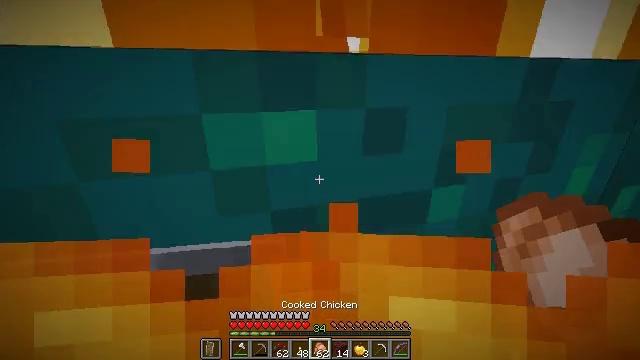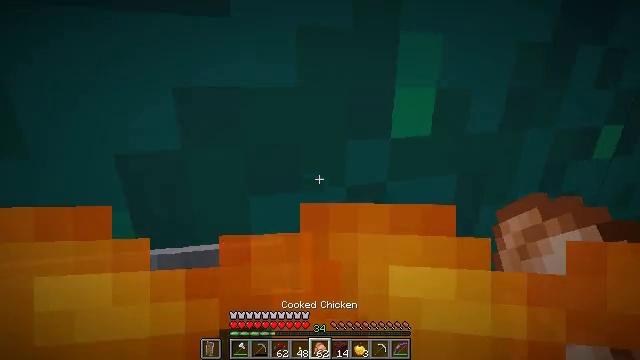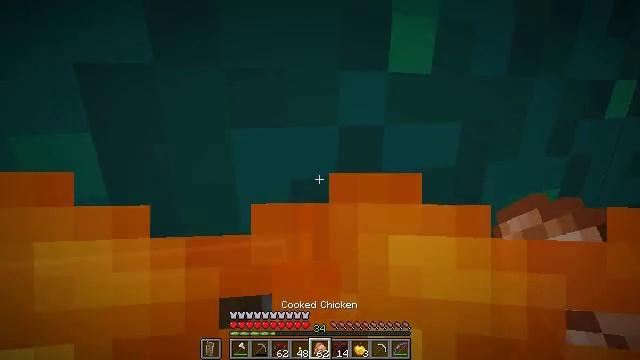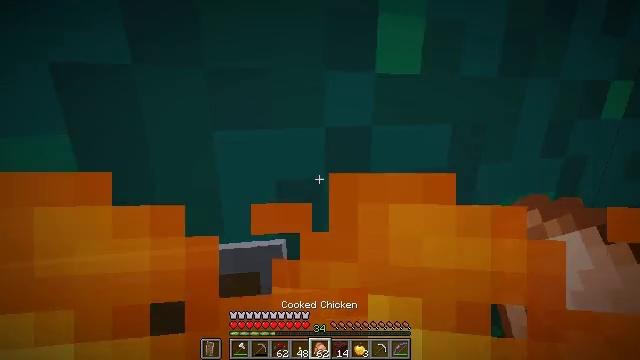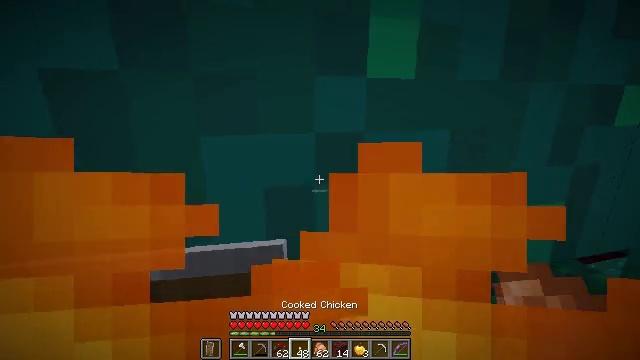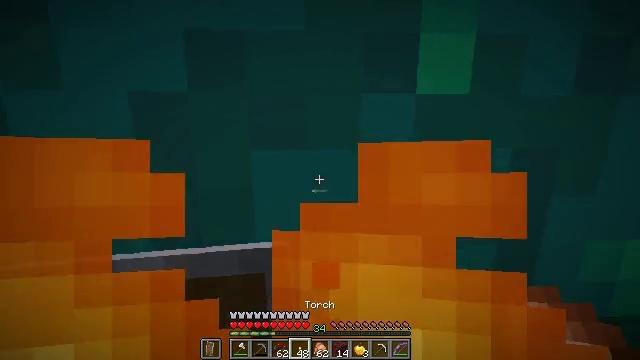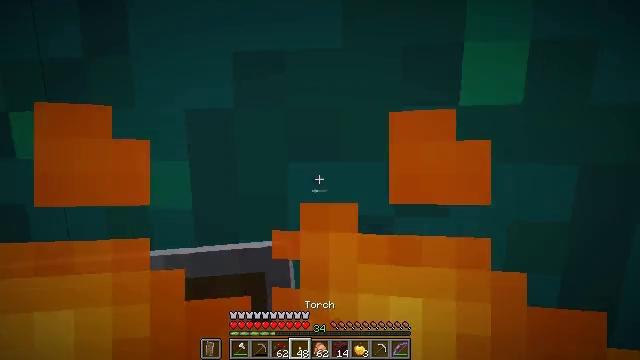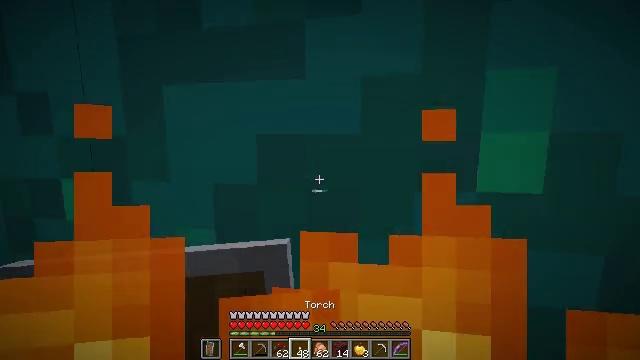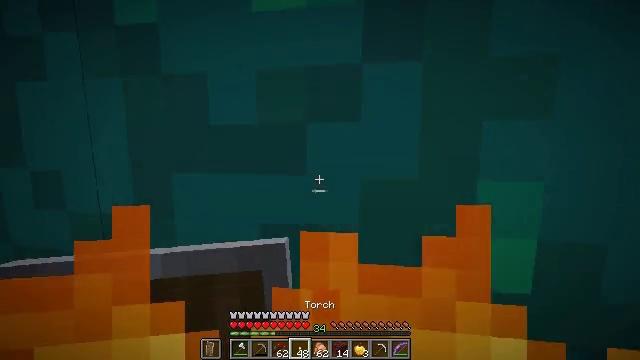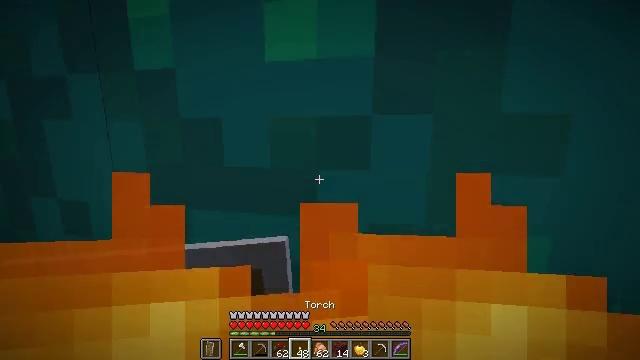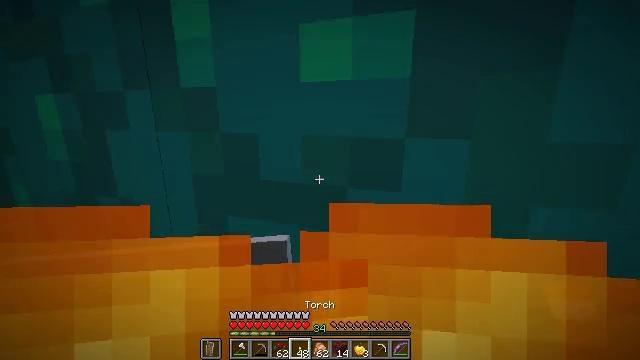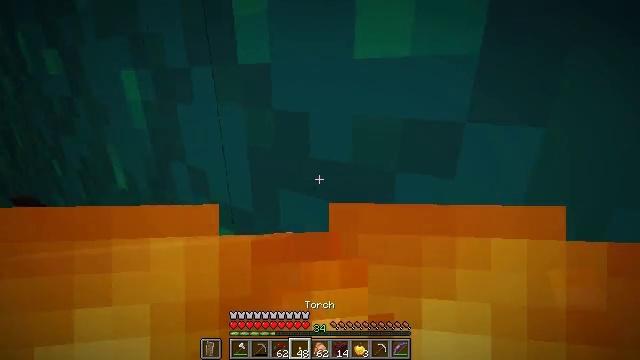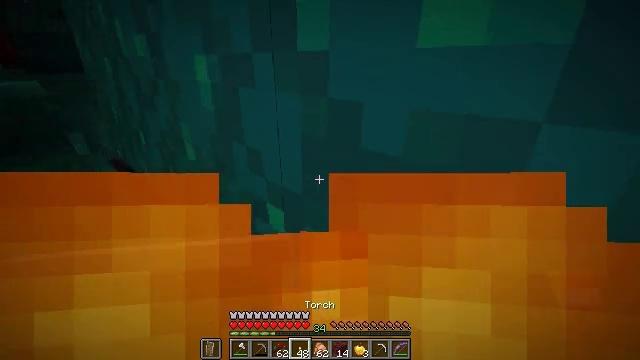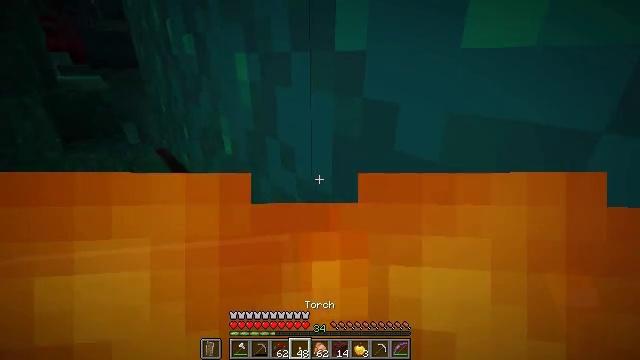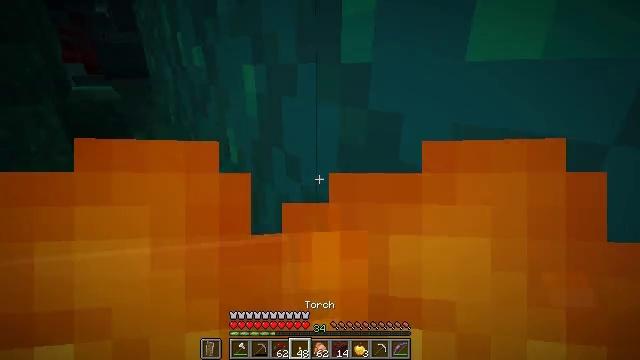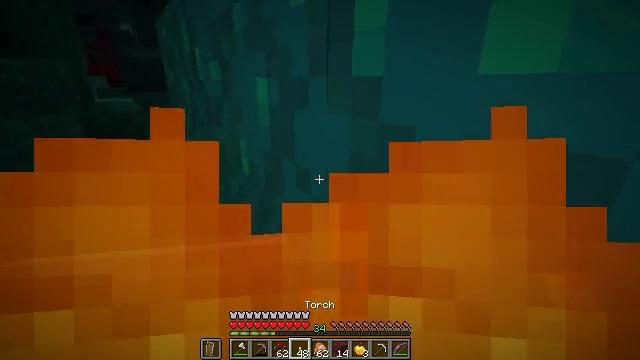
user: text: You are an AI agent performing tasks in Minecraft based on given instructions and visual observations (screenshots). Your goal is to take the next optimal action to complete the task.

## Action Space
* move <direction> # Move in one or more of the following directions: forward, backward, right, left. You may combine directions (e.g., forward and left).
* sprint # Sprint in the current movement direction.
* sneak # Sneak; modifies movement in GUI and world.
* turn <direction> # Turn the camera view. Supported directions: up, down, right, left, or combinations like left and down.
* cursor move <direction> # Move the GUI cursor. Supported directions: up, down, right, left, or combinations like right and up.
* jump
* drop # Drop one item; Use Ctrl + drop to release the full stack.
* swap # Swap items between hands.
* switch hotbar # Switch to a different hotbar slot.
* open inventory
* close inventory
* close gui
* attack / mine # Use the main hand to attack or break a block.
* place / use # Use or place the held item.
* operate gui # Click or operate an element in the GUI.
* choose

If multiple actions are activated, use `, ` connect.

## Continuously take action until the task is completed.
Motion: motion action
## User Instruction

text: Collect warped wart block.
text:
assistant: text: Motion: move forward, sneak, turn up
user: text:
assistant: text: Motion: move forward, sneak, turn up
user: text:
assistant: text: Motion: move forward, sneak
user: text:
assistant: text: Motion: move forward, sneak, turn left and up, switch to hotbar 4
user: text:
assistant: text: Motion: move forward, sneak, turn left and up, switch to hotbar 4
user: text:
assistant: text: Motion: move forward, turn left and up, switch to hotbar 4
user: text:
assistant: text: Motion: turn left and up, switch to hotbar 4
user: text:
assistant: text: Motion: no_op
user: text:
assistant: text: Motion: turn left and down
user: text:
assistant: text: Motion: turn left and down
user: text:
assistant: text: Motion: turn left and down
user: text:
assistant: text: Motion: turn left and down
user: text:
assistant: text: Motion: turn left
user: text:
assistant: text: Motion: turn left and up
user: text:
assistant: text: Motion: turn left and up
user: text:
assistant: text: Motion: turn left, switch to hotbar 5
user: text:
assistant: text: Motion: turn left and down, switch to hotbar 5
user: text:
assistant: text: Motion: turn left and down, switch to hotbar 5
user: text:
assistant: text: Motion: turn left and down, switch to hotbar 5
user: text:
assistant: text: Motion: turn right and up
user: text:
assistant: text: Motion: no_op
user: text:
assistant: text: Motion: no_op
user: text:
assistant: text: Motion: no_op
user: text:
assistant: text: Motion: no_op
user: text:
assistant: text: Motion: turn left, use / place
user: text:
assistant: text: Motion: turn left, use / place
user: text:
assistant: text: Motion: move forward and move left, turn left, use / place
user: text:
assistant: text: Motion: move forward and move left, use / place
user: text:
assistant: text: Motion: move forward, use / place
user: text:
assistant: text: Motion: move forward, use / place